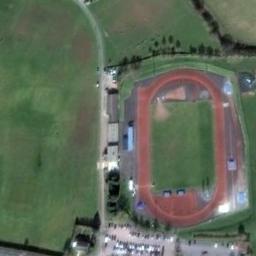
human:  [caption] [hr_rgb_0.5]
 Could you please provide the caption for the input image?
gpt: The ground track field is surrounded by grass .

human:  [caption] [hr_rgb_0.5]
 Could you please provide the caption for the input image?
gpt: The ground track field is surrounded by a lawn and some parking lots .

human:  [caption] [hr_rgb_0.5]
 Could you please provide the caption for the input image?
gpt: There is a trail around the track .

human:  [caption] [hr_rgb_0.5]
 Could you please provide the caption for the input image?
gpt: The track and field are built on the lawn, Next to the parking lot .

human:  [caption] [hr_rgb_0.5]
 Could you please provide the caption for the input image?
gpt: There are green lawns around the ground track field with a red track .